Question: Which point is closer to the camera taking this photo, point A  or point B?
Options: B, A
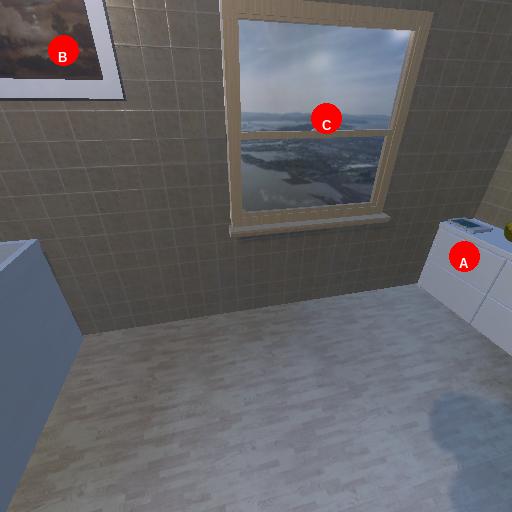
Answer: B